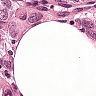
Metastatic tissue present: yes